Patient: sex F, age 40
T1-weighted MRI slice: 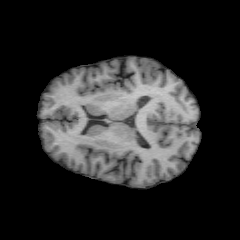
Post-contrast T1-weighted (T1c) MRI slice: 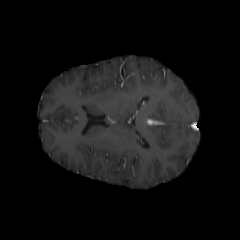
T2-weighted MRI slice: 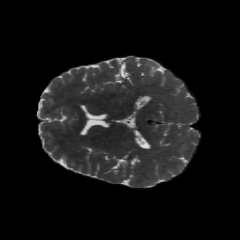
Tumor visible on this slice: no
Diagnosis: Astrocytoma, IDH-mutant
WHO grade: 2